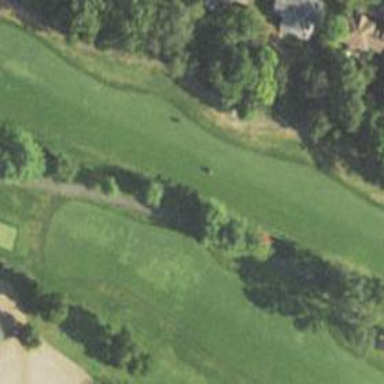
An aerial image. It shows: Golf hole.